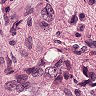
Metastatic tissue present: yes